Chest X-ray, PA view. Patient: 25 years old, sex F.
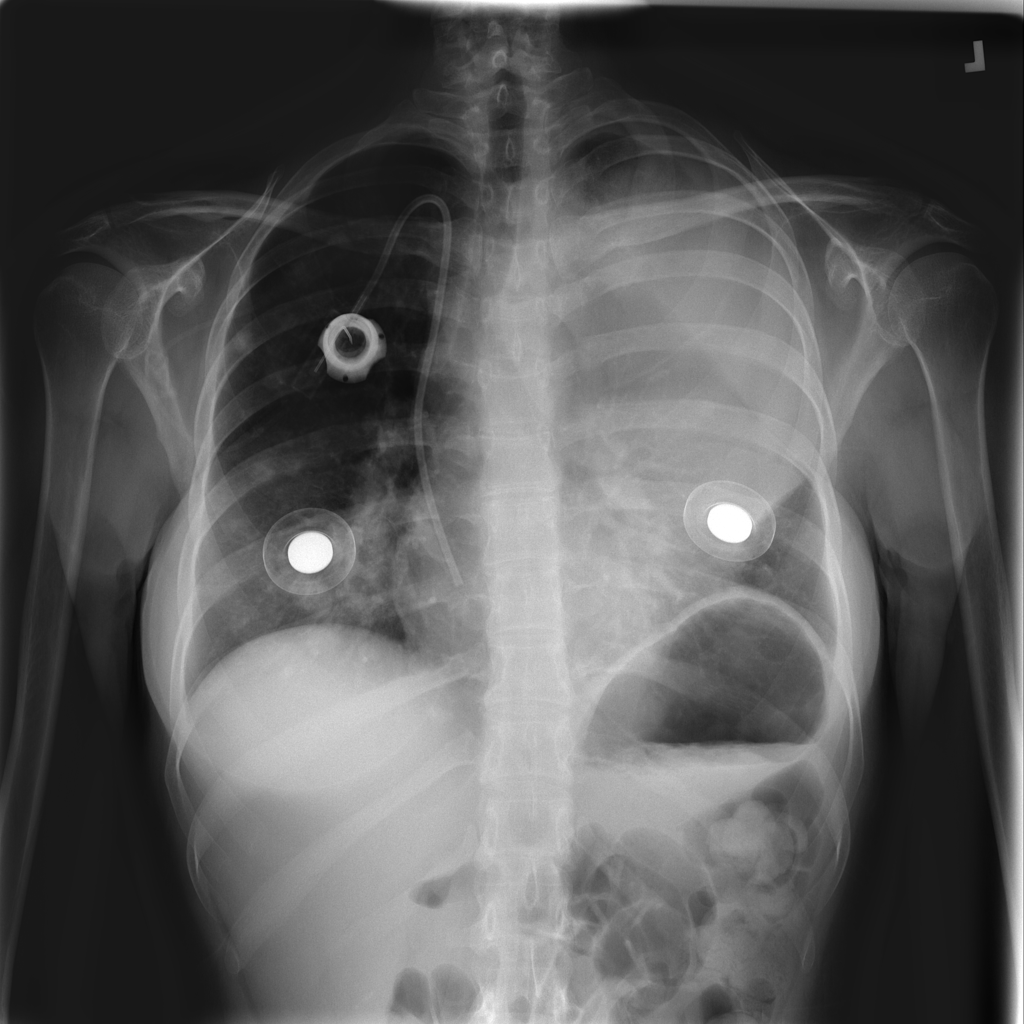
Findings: Effusion, Mass, Nodule